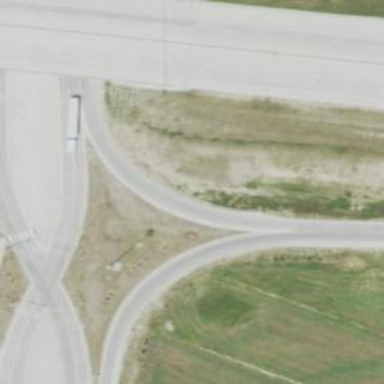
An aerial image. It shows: Motorway link at diverging diamond interchange (DDI) junction.